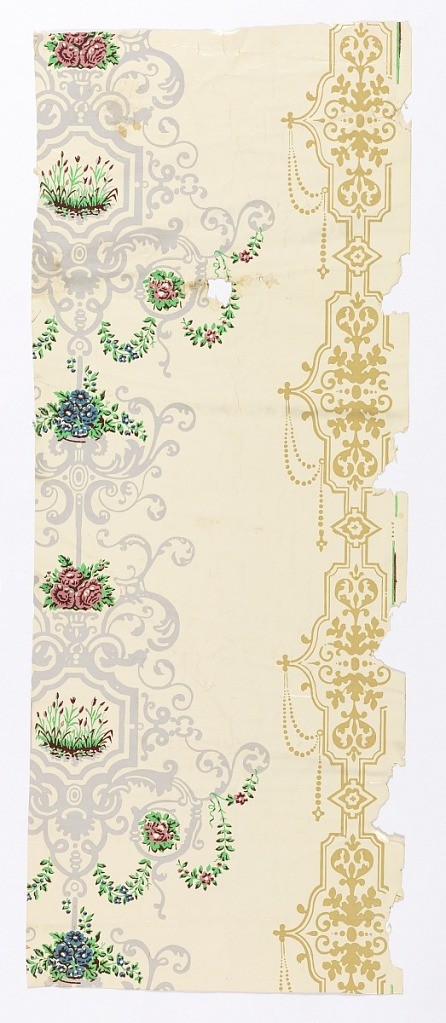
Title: Sidewall
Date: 1830–50
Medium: Block-printed, machine-made paper, distemper colors
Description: Fragment of scrollwork stripe, white satin ground